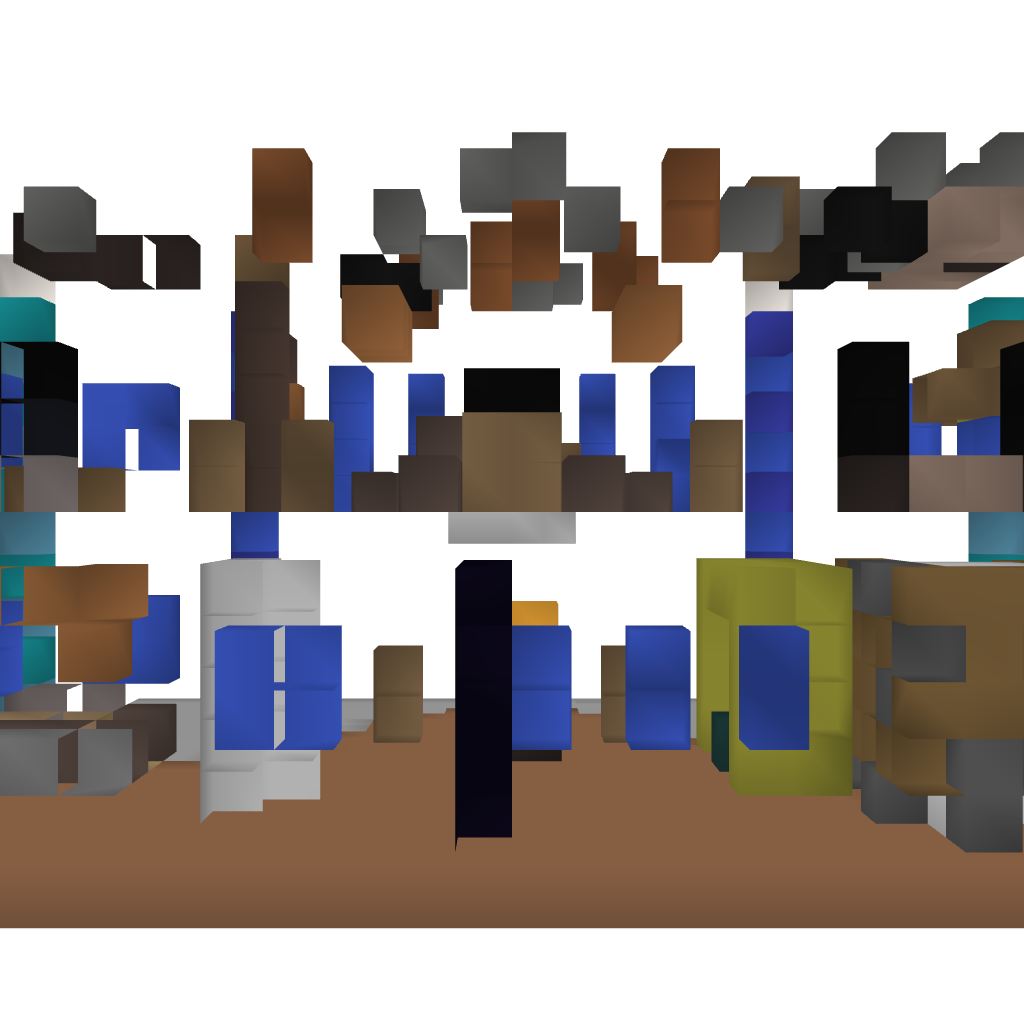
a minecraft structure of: Luxury house 1 by zerte